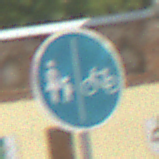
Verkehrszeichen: GetrennterRadUndGehwegRadwegRechts
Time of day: Midday
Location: Outdoor (Suburban)
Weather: PartlyCloudy
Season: NotSpecified
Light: Natural